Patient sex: M
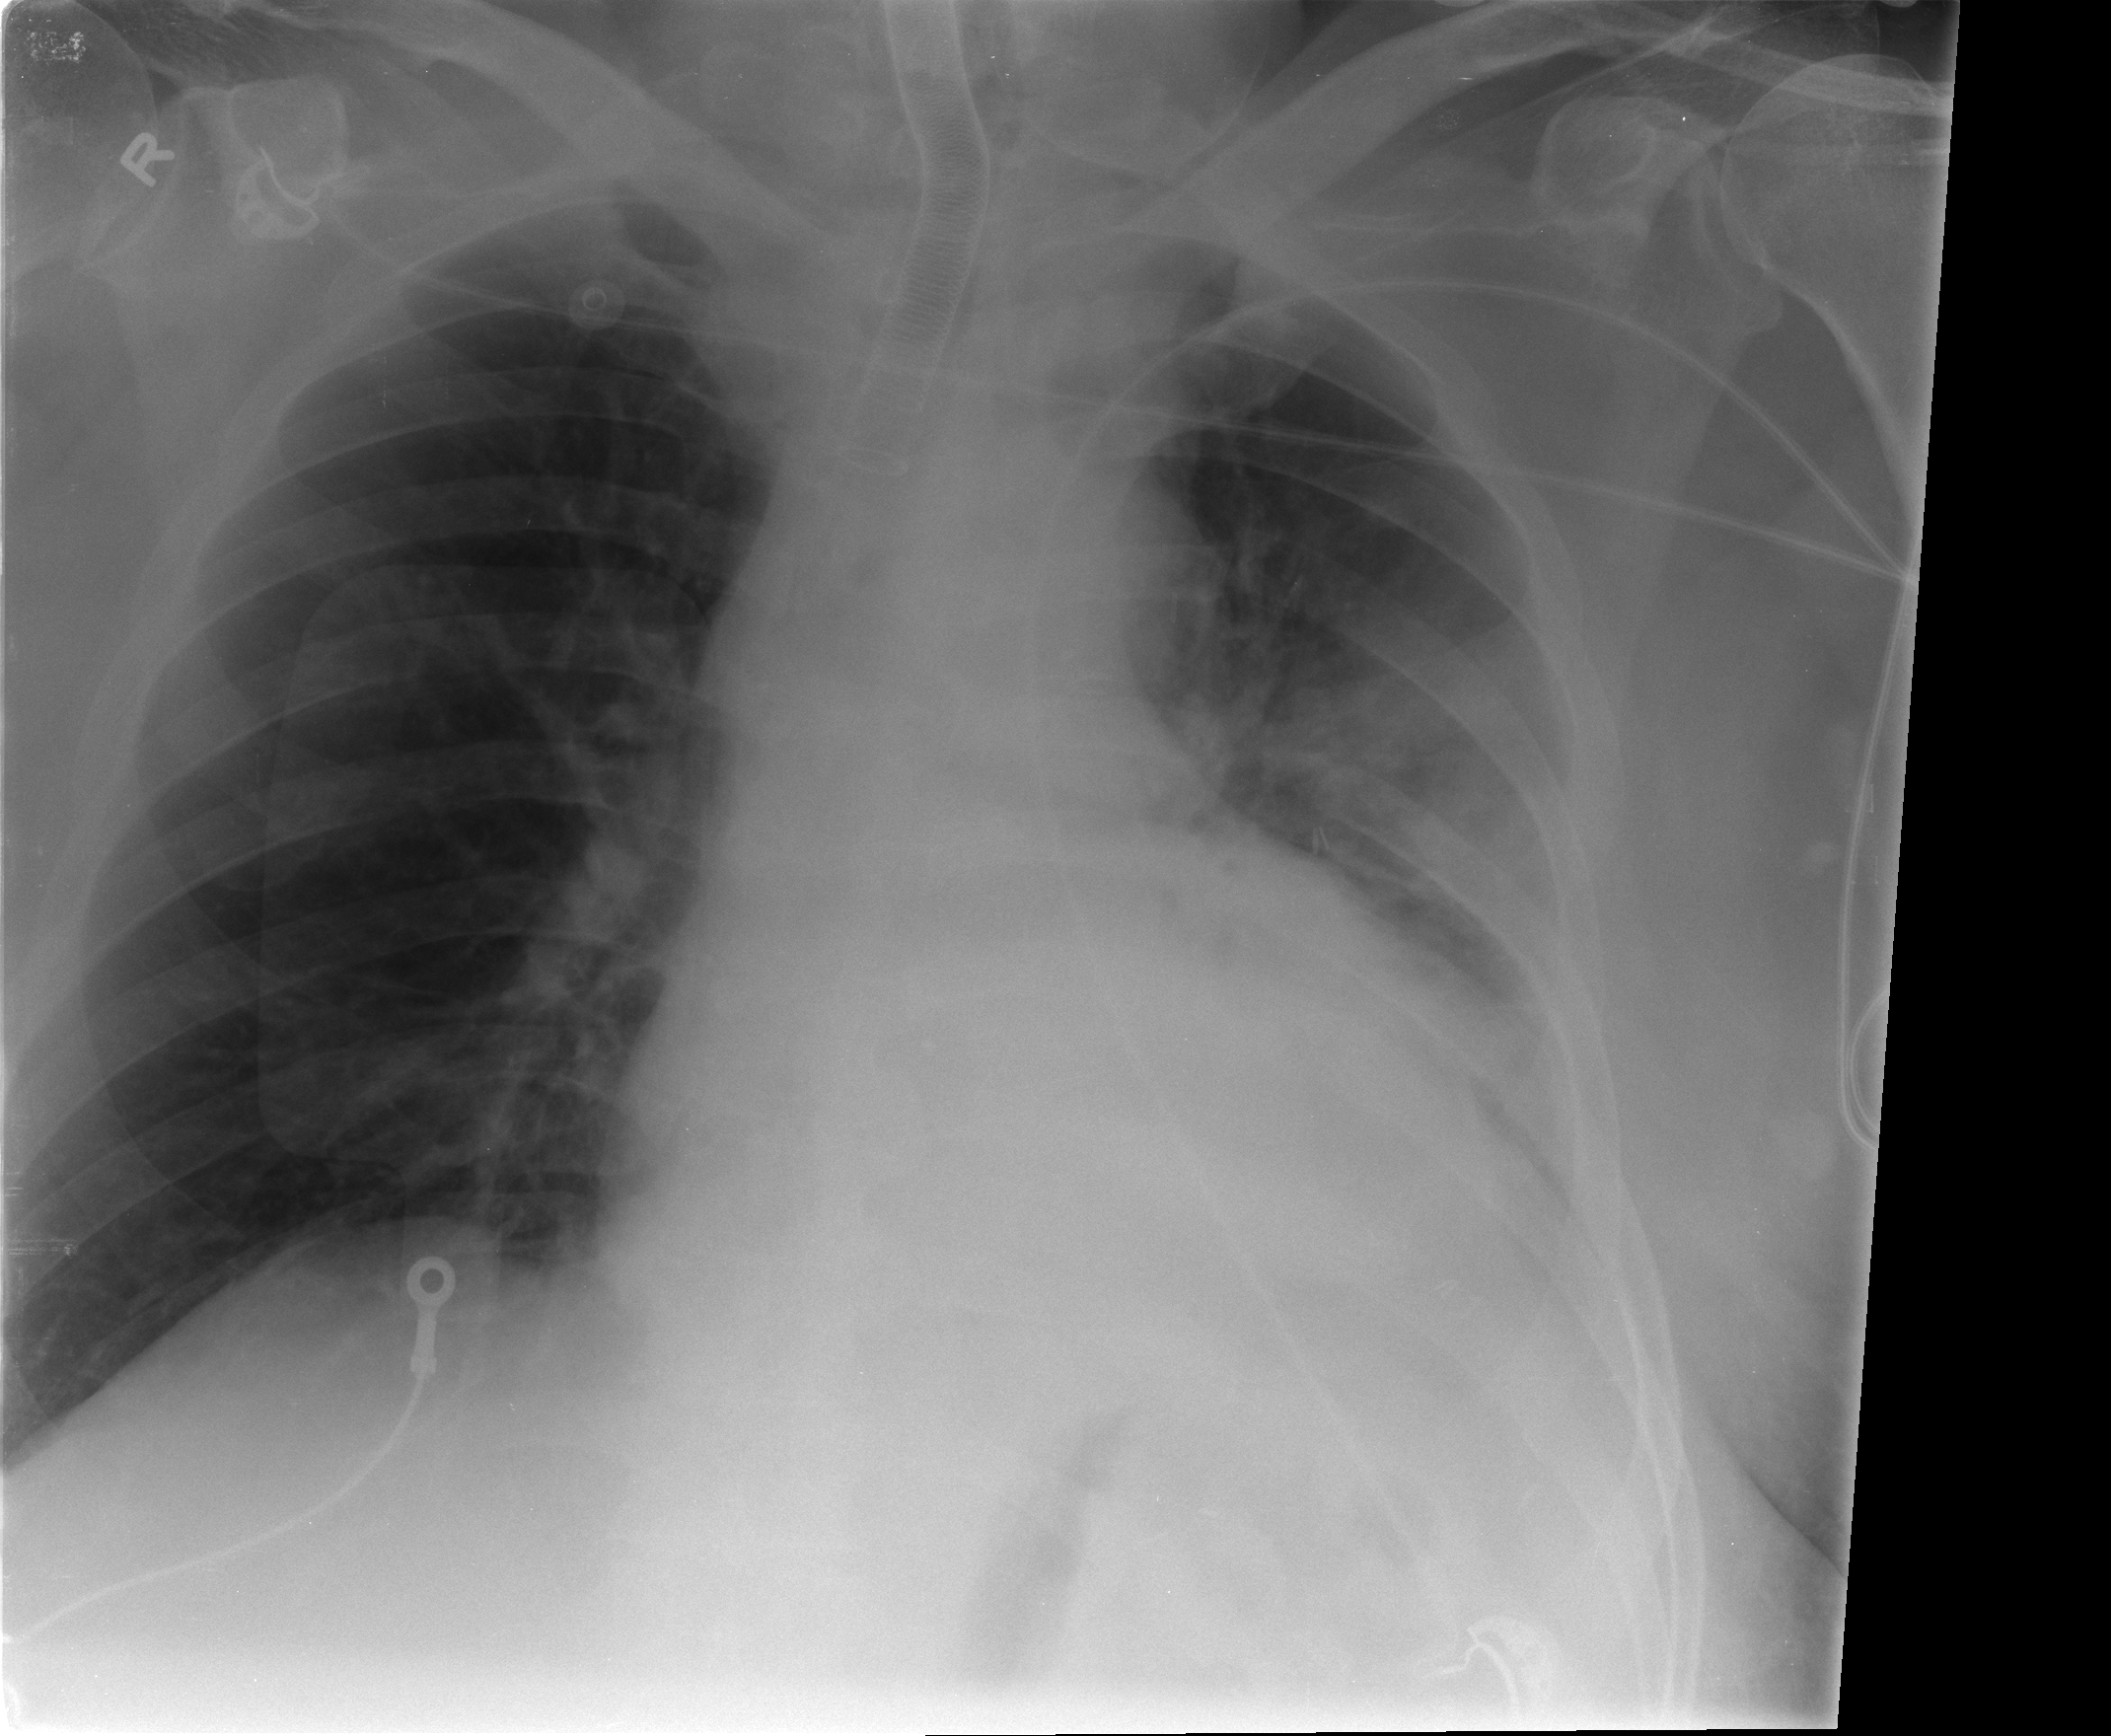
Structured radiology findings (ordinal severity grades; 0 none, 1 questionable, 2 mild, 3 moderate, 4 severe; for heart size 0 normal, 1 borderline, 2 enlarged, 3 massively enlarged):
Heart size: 3
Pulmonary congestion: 0
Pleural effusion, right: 0
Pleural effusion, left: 3
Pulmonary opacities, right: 0
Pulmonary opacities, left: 2
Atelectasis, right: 0
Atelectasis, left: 3